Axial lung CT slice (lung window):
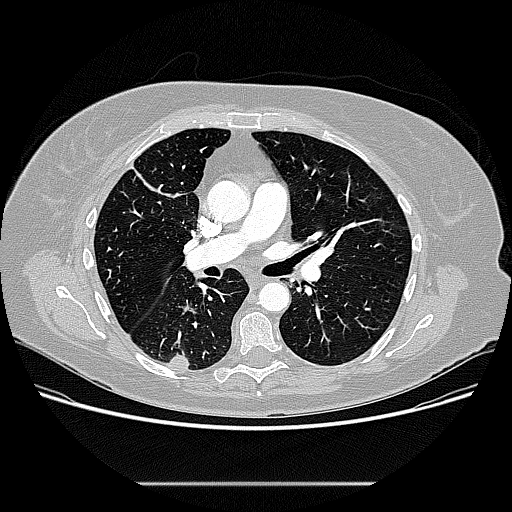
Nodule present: yes
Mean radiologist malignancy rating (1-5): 3